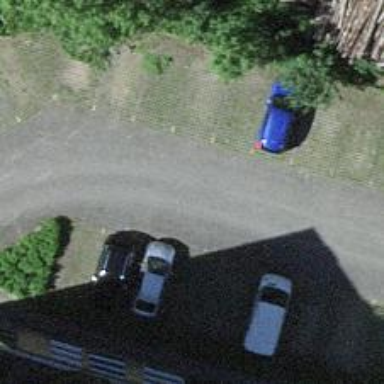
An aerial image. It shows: Residential road with paving stones surface. There is no sidewalk along the road.